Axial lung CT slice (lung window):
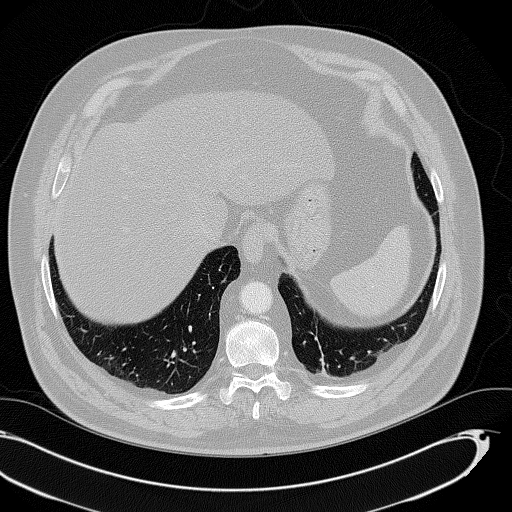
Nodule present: no